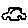
Label: car